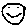
Label: smiley face